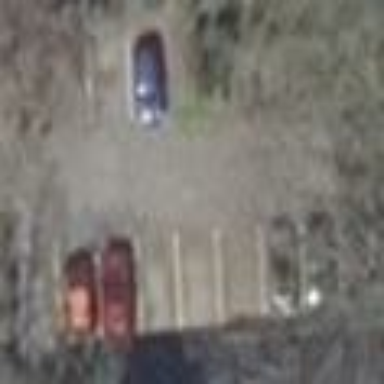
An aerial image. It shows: Parking area with surface.